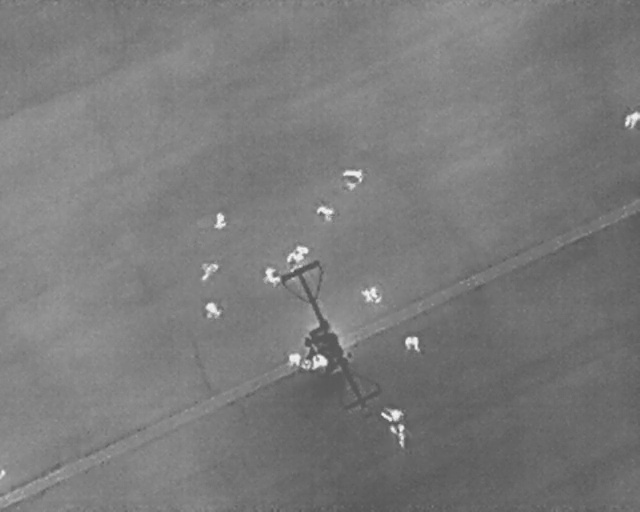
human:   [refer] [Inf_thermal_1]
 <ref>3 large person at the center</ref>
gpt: <box>[[53, 31, 56, 36, 2], [40, 52, 44, 55, 2], [56, 55, 59, 59, 2]]</box>

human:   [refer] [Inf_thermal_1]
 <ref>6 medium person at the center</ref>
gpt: <box>[[49, 39, 51, 43, 2], [32, 41, 35, 44, 2], [45, 47, 47, 51, 132], [30, 51, 34, 54, 35], [31, 58, 34, 62, 2], [62, 65, 65, 68, 2]]</box>

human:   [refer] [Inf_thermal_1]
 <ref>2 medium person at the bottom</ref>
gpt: <box>[[48, 69, 51, 72, 2], [44, 68, 47, 71, 2]]</box>

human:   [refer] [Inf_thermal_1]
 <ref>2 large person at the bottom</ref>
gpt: <box>[[59, 78, 62, 83, 2], [60, 83, 64, 86, 2]]</box>